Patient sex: F
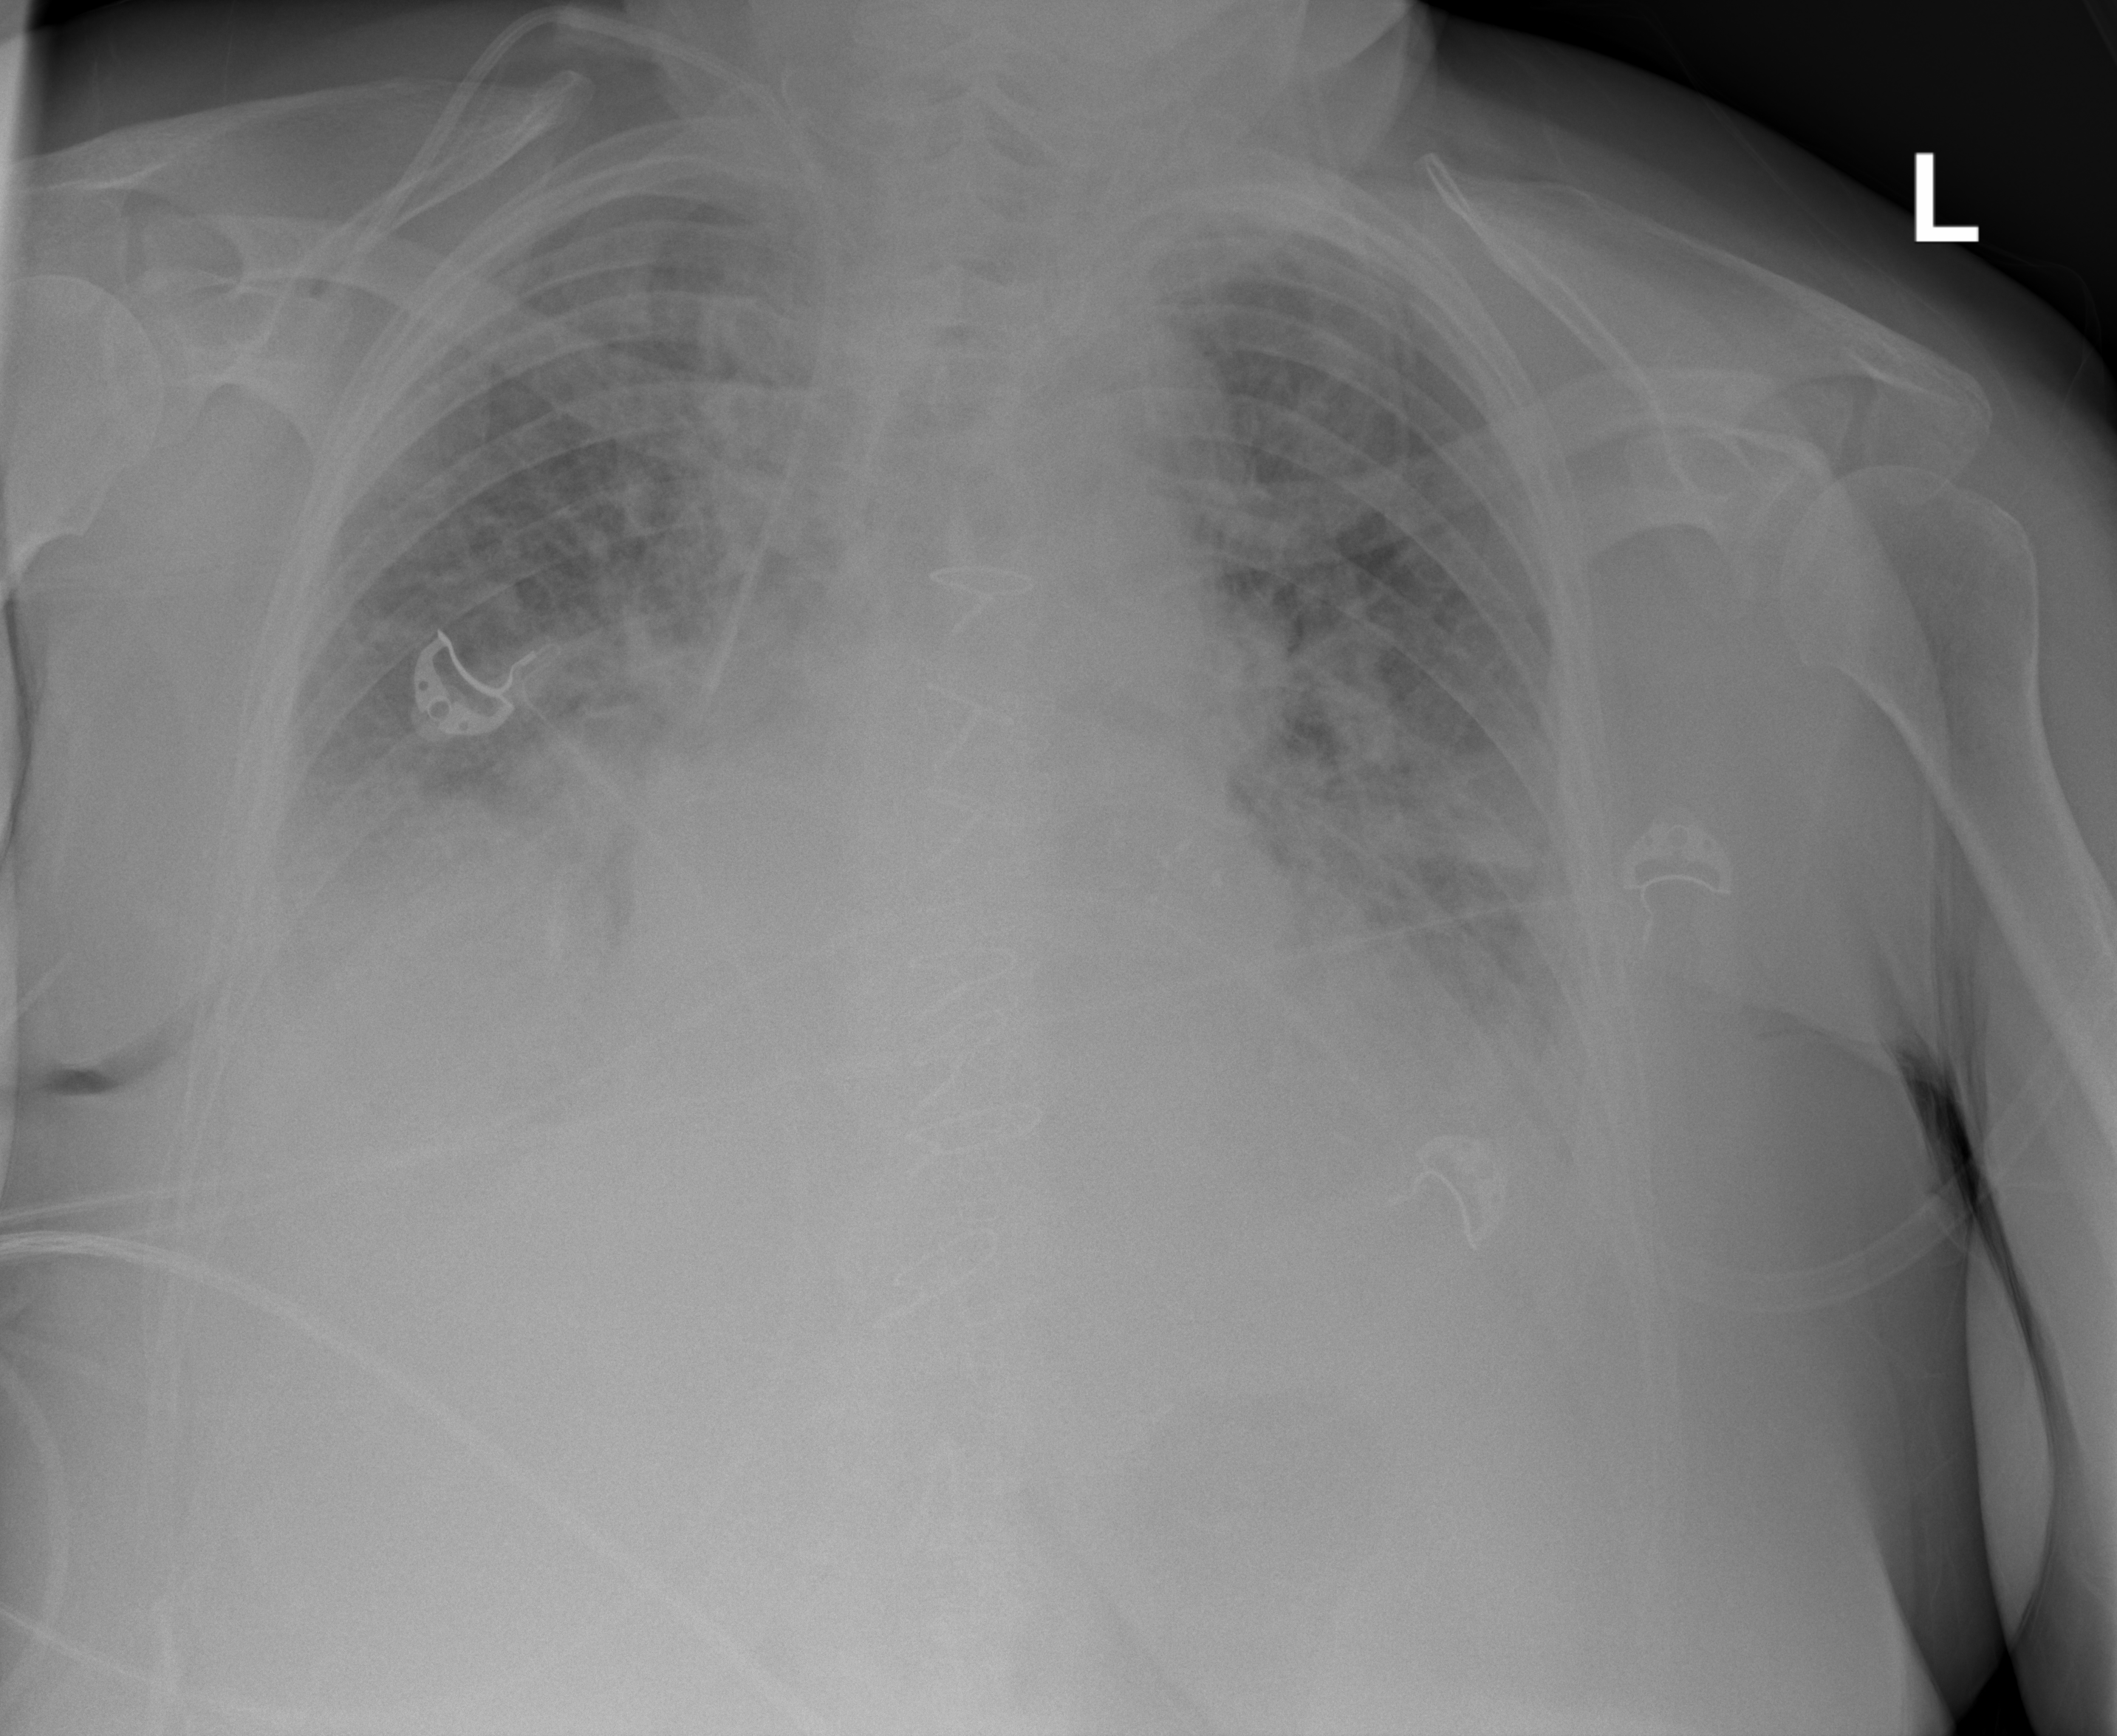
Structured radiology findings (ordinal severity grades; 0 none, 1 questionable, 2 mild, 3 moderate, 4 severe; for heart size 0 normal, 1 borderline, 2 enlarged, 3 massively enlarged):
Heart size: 2
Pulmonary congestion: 2
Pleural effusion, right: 3
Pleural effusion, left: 2
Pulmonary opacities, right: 2
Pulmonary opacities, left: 2
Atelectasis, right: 2
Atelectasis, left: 2